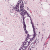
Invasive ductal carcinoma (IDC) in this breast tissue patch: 0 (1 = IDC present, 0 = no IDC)